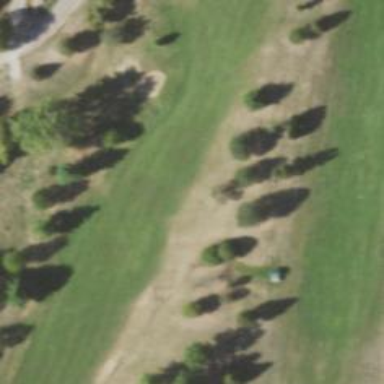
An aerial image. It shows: View of golf hole.